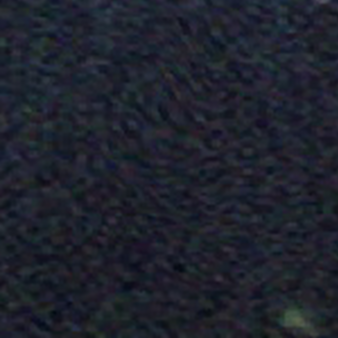
Label: other